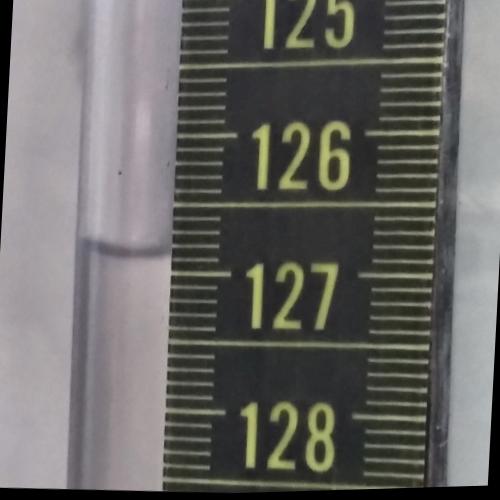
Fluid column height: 126.9 cm